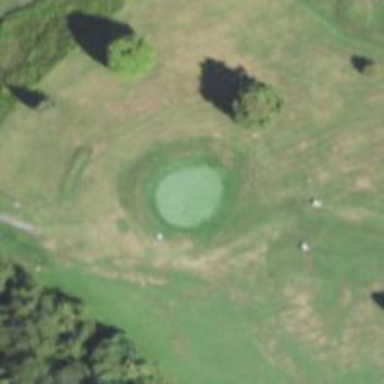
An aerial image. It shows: Golf hole.